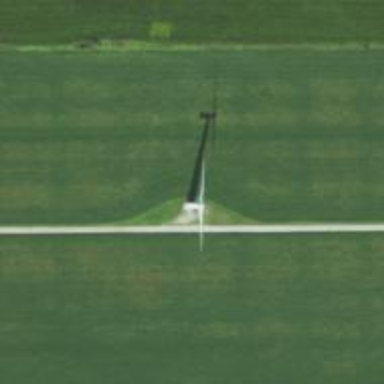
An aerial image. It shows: Wind generator powered by horizontal axis wind turbine.